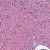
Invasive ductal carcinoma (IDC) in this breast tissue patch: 1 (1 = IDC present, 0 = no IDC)